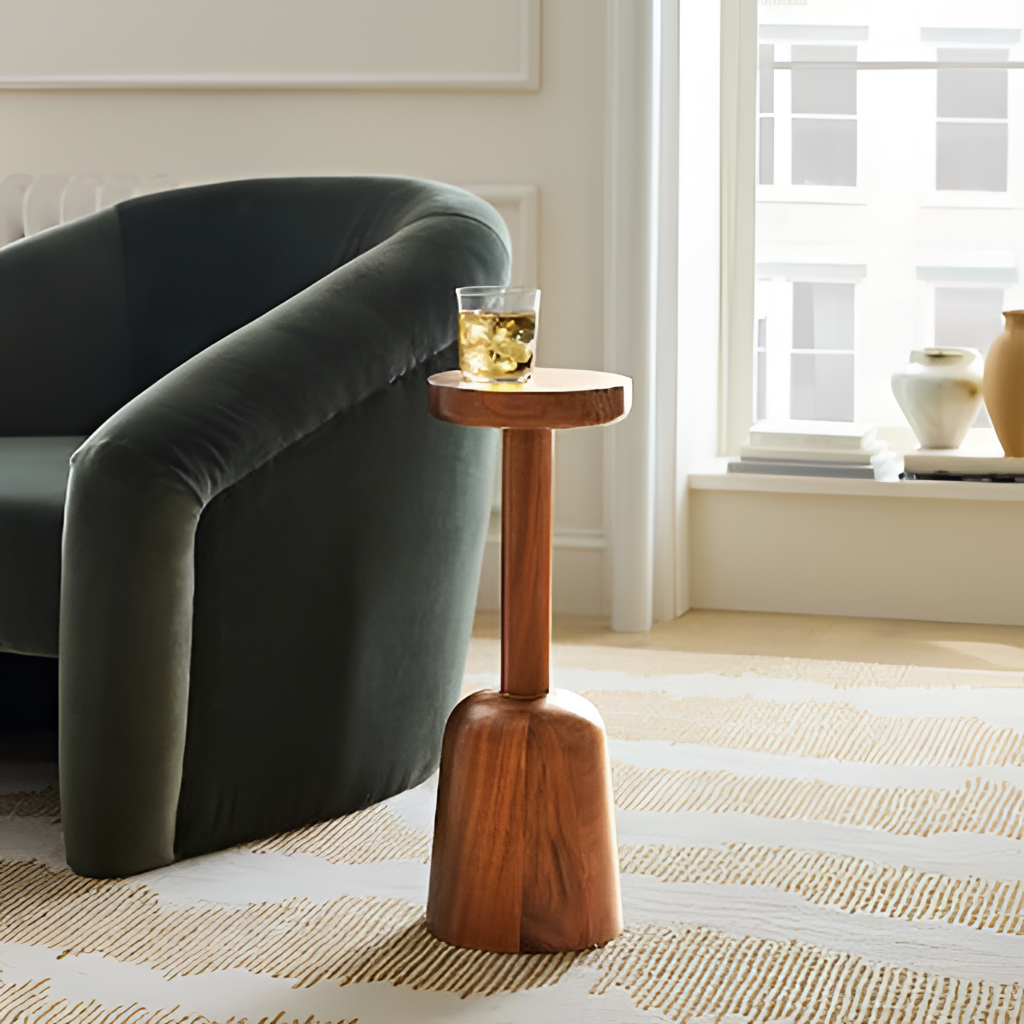
living room, velvet armchair, paint wallpaper, with solid pattern, modern, beige carpet flooring, with abstract pattern